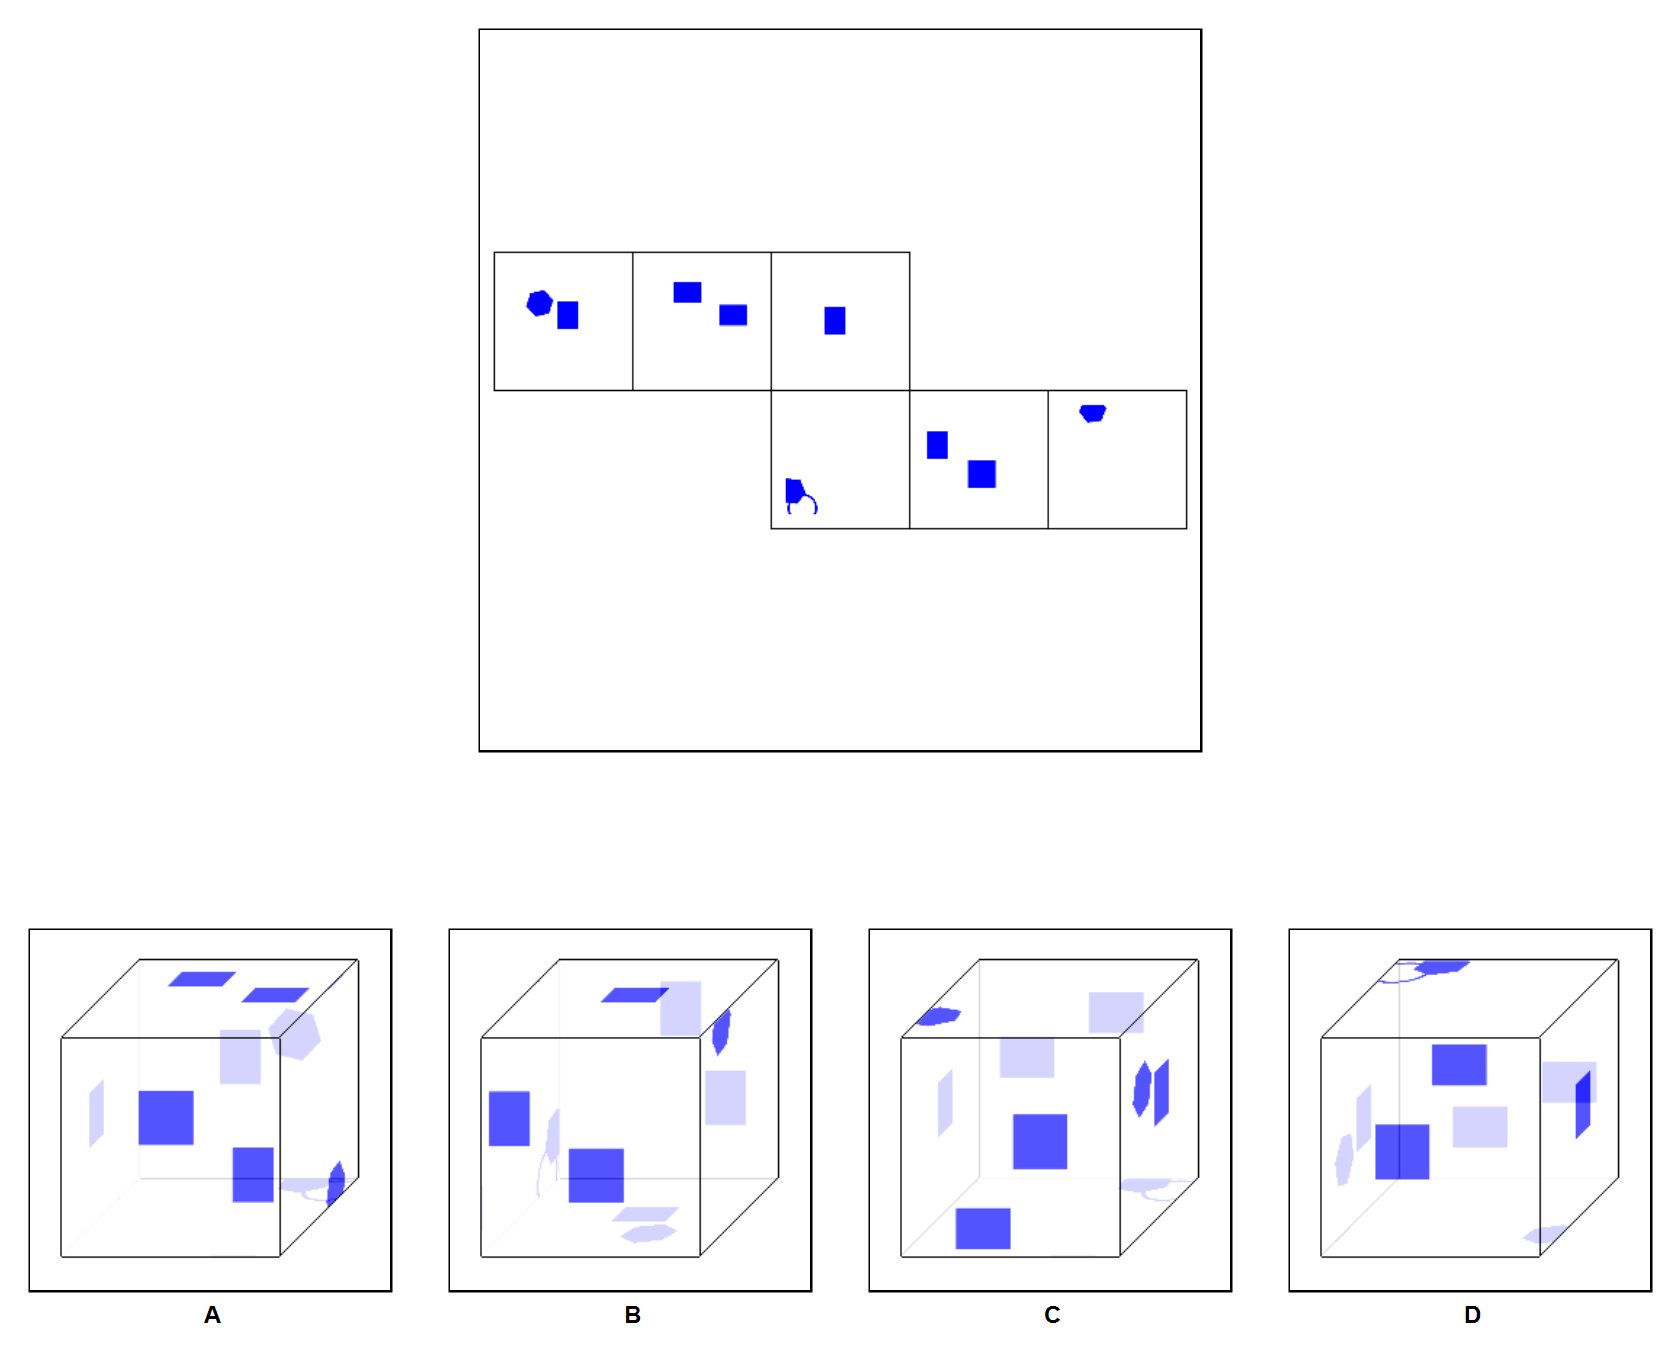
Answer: A